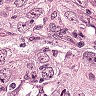
Metastatic tissue present: yes